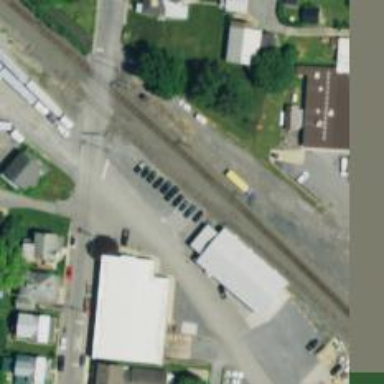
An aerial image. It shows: Railway siding with rails.